Question: I'm trying to add an inner shadow effect to some of my widgets:

I've found the <URL>, but it doesn't seem to exist for inner shadow.
I've seen <URL> too, but I'm not using QML.
Is it actually possible to do without using QML? Maybe using stylesheets?
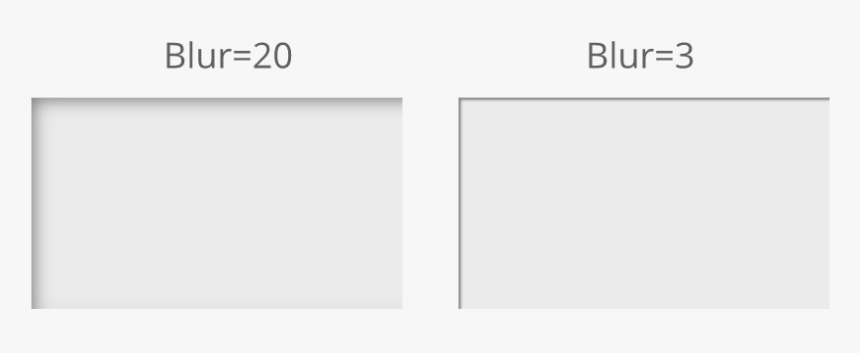
Answer: ## 1. Stylesheet
Unfortunately, in the meanwhile <URL> doesn't support something like "box-shadow" in css. One way to workaround is to use a top and left gradient border to mimic the effect.
'''
border-left: 20px solid black;
border-top: 20px solid black;
border-left-color: qlineargradient(x1:0, y1:0, x2:1, y2:0, stop: 0 rgb(195,195,195), stop: 1 rgb(240, 240, 240));
border-top-color: qlineargradient(x1:0, y1:0, x2:0, y2:1, stop: 0 rgb(195,195,195), stop: 1 rgb(240, 240, 240));
background-color: rgb(240, 240, 240);
'''
Here is a example using python, however, the stylesheet part is the same for C++ user.
'''
from PyQt5.QtCore import Qt
from PyQt5.QtWidgets import QApplication, QWidget, QLabel, QGridLayout
class MainWindow(QWidget):
def __init__(self, *args, **kwargs):
super(MainWindow, self).__init__(*args, **kwargs)
self.resize(600, 400)
self.widget = QWidget()
self.widget.setObjectName("w1")
self.widget2 = QWidget()
self.widget2.setObjectName("w2")
self.widget3 = QWidget()
self.widget3.setObjectName("w3")
self.label = QLabel("20px")
self.label2 = QLabel("10px")
self.label3 = QLabel("3px")
layout = QGridLayout()
layout.addWidget(self.label, 0, 0, alignment=Qt.AlignCenter)
layout.addWidget(self.label2, 0, 1, alignment=Qt.AlignCenter)
layout.addWidget(self.label3, 0, 2, alignment=Qt.AlignCenter)
layout.addWidget(self.widget, 1, 0, 3, 1)
layout.addWidget(self.widget2, 1, 1, 3, 1)
layout.addWidget(self.widget3, 1, 2, 3, 1)
layout.setHorizontalSpacing(20)
self.setLayout(layout)
self.setStyleSheet("""
QWidget{ background-color: rgb(255, 255, 255);}
QLabel {font-size: 20px}
QWidget#w1 {
border-left: 20px solid black;
border-top: 20px solid black;
border-left-color: qlineargradient(x1:0, y1:0, x2:1, y2:0, stop: 0 rgb(195,195,195), stop: 1 rgb(240, 240, 240));
border-top-color: qlineargradient(x1:0, y1:0, x2:0, y2:1, stop: 0 rgb(195,195,195), stop: 1 rgb(240, 240, 240));
background-color: rgb(240, 240, 240);
}
QWidget#w2 {
border-left: 10px solid black;
border-top: 10px solid black;
border-left-color: qlineargradient(x1:0, y1:0, x2:1, y2:0, stop: 0 rgb(195,195,195), stop: 1 rgb(240, 240, 240));
border-top-color: qlineargradient(x1:0, y1:0, x2:0, y2:1, stop: 0 rgb(195,195,195), stop: 1 rgb(240, 240, 240));
background-color: rgb(240, 240, 240);
}
QWidget#w3 {
border-left: 3px solid black;
border-top: 3px solid black;
border-left-color: qlineargradient(x1:0, y1:0, x2:1, y2:0, stop: 0 rgb(195,195,195), stop: 1 rgb(240, 240, 240));
border-top-color: qlineargradient(x1:0, y1:0, x2:0, y2:1, stop: 0 rgb(195,195,195), stop: 1 rgb(240, 240, 240));
background-color: rgb(240, 240, 240);
}
""")
if __name__ == "__main__":
import sys
app = QApplication(sys.argv)
w = MainWindow()
w.show()
sys.exit(app.exec_())
'''
<URL>
## 2. QFrame
Another way to create a inner shadow is to set <URL>.
Something like this:
'''
QLabel label(...);
label.setFrameStyle(QFrame::Panel | QFrame::Sunken);
label.setLineWidth(2);
label.setMidLineWidth(1);
'''
Here are some combinations of styles and line widths listed in the document.
<URL>